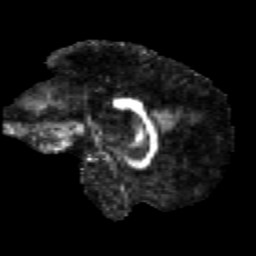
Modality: FA
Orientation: sagittal
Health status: healthy
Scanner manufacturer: siemens
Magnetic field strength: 3 T
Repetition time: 12 s
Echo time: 0.092 s